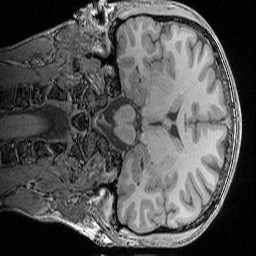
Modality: T1w
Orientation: coronal
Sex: male
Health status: ill
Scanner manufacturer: siemens
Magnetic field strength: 3 T
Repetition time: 1.57 s
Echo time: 0.00342 s